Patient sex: F
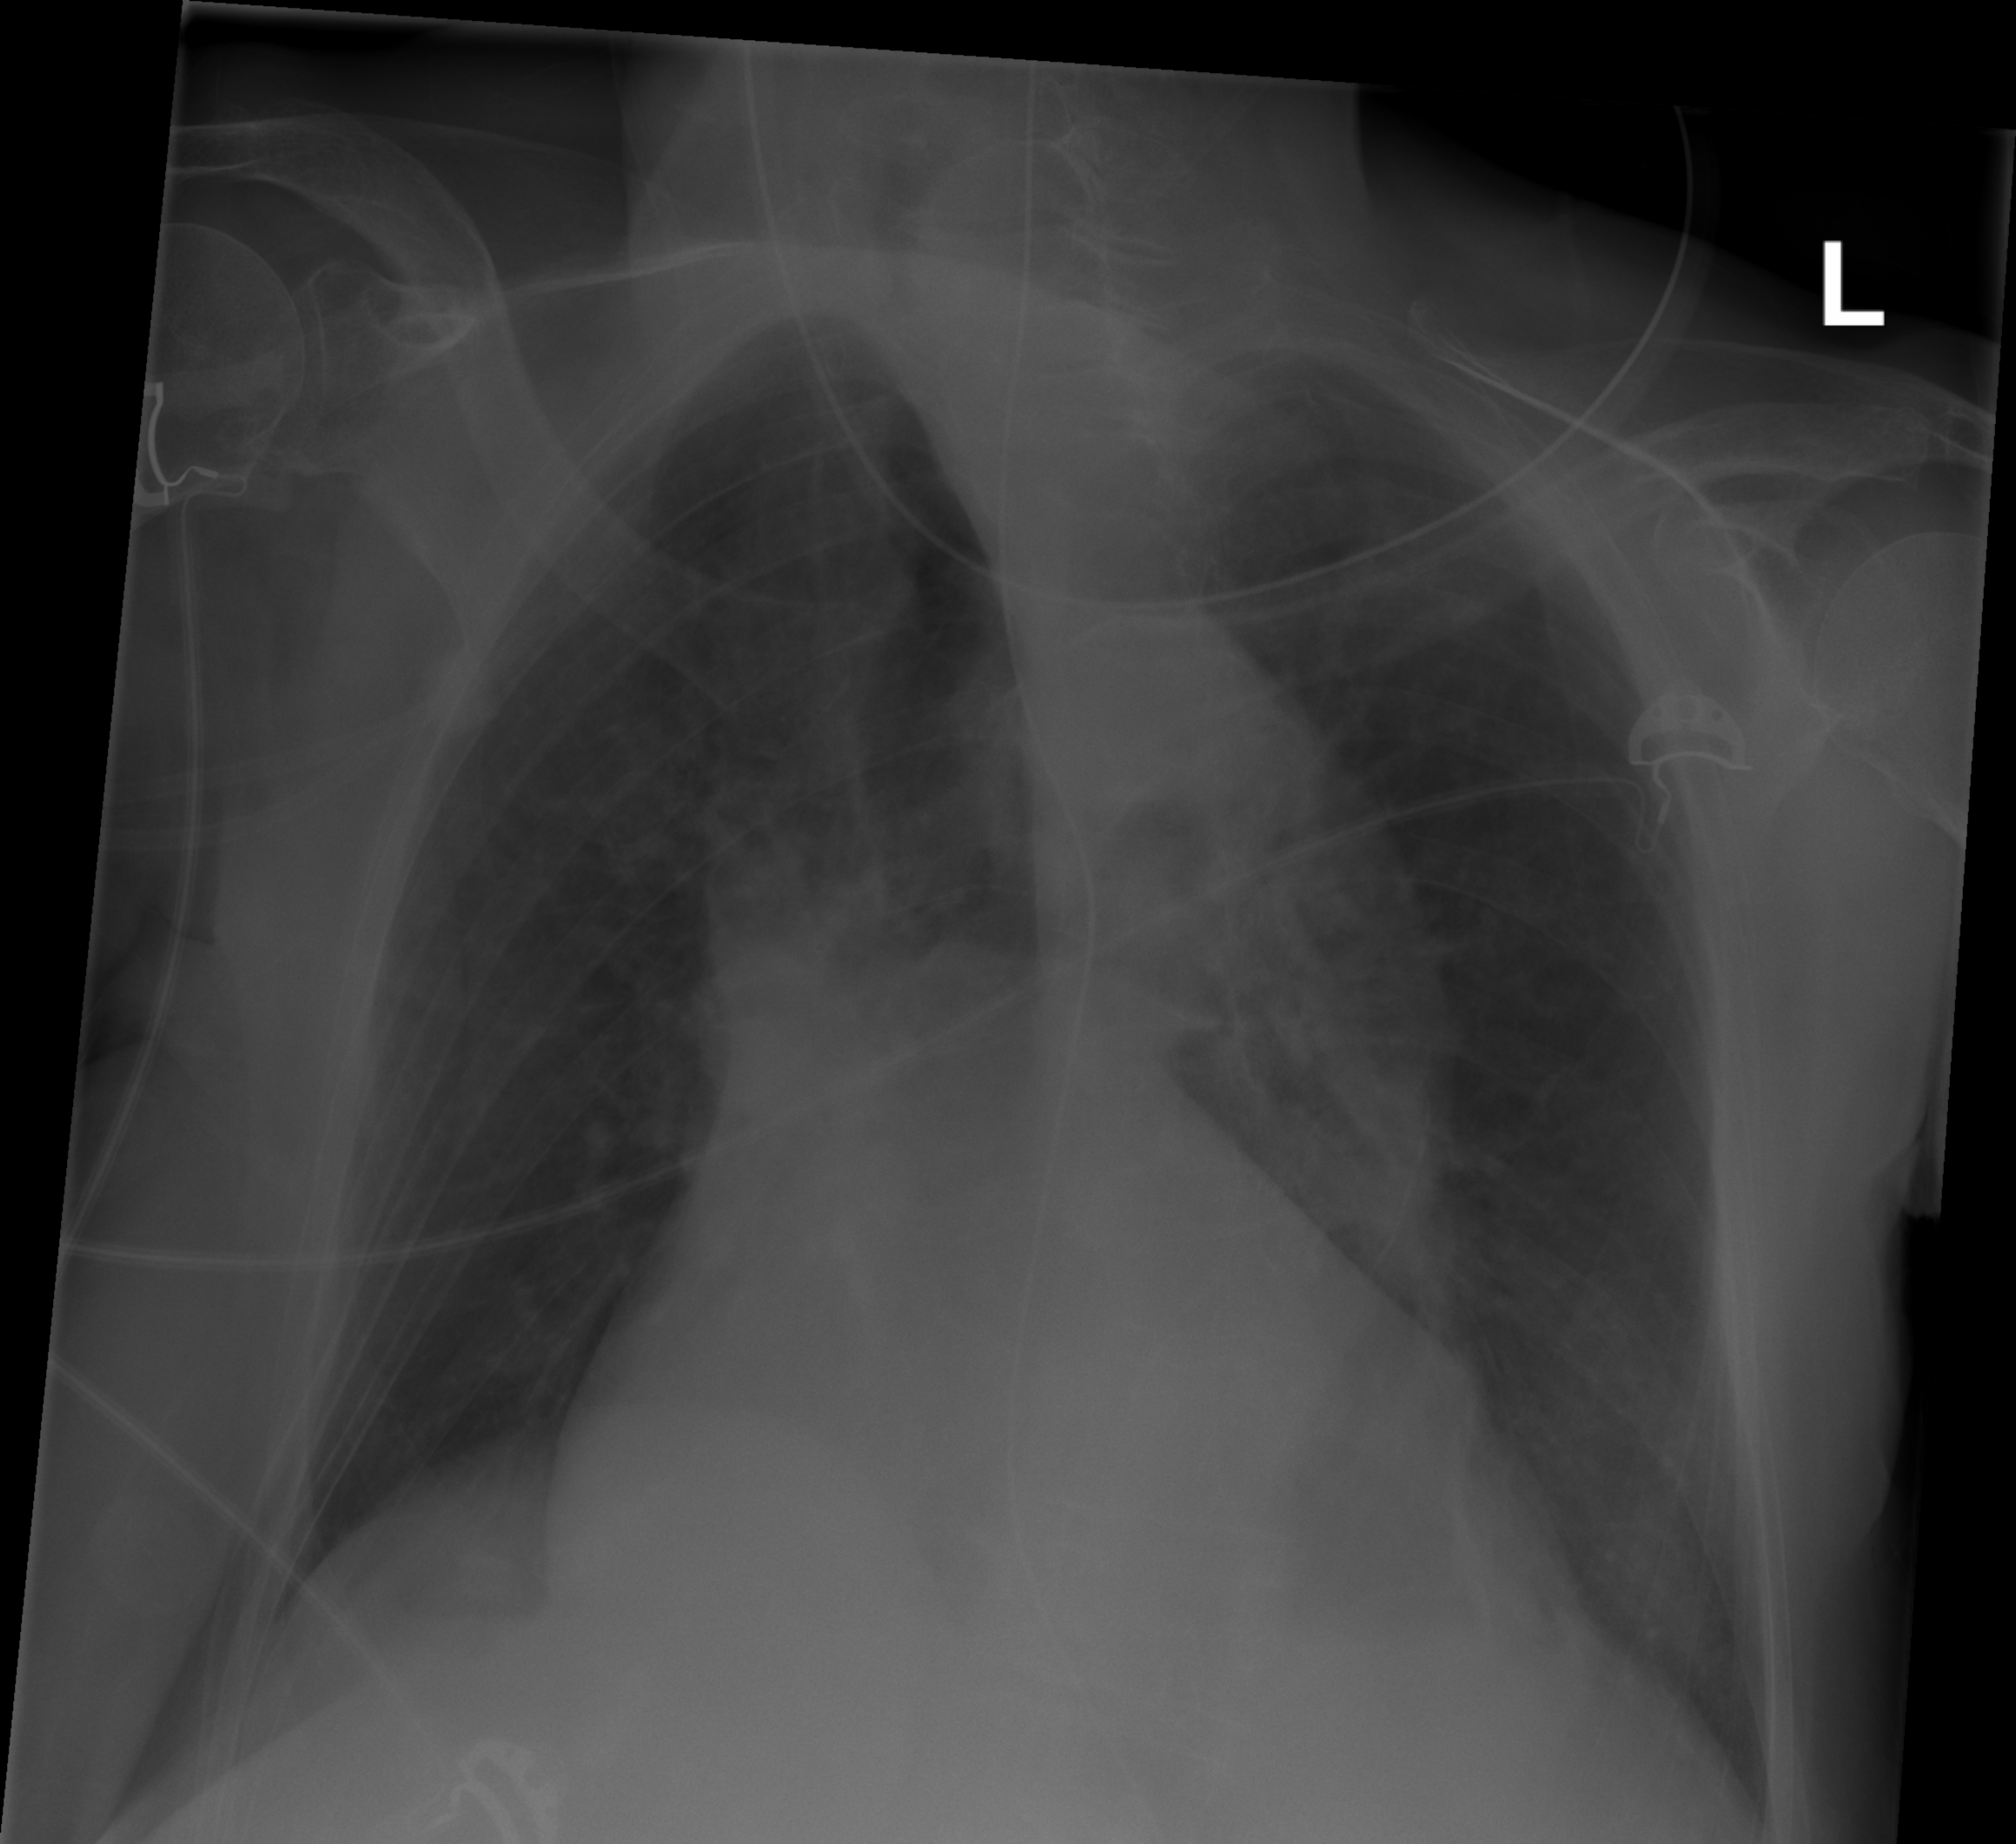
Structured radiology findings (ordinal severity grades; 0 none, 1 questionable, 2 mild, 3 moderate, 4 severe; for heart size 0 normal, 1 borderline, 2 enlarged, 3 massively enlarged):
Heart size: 2
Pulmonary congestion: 2
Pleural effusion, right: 0
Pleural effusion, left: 0
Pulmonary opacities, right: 0
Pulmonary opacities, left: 0
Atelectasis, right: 0
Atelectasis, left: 2